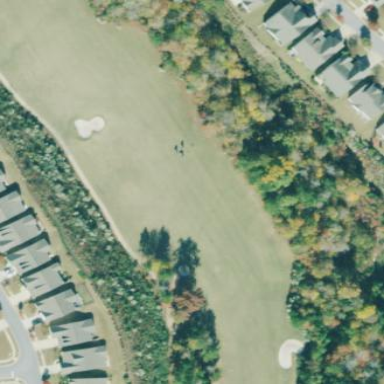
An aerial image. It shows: Golf fairway in the image.